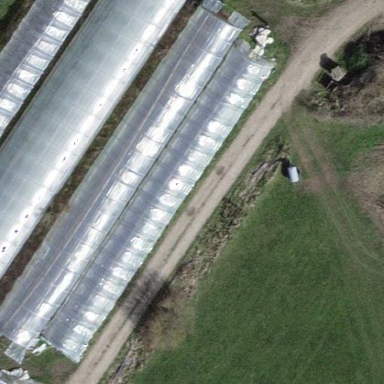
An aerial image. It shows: Greenhouse.